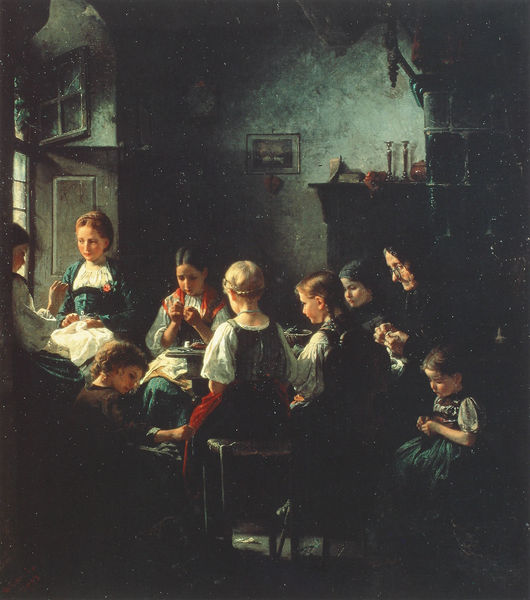
Titel: Die Nähschule
Künstler: Benjamin Vautier
Institution: Düsseldorf, Galerie Paffrath
Schlagwörter: dunkel, frauen, grün, mädchen, abend, fenster, frau, kleid, licht, stuhl, tisch, zimmer, dame, rot, tuch, gesellschaft, alt, alte, bild, holland, niederlande, öl, interieur, familie, arbeit, genre, kinder, ruhe, schule, zöpfe, arbeiten, hocker, handarbeit, nähen, stricken, zopf, stube, sticken, zwicker, kerzenständer, küche, schultertuch, alte frau, kachelofen, großfamilie, großmutter, nähkreis, raum haare, nähunterricht